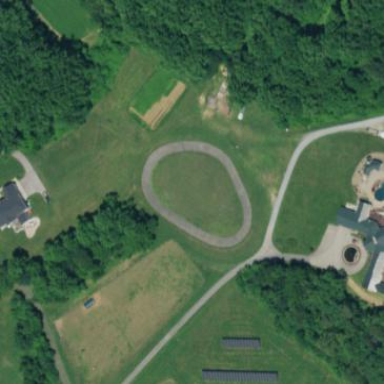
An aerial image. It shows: Motor sport raceway.